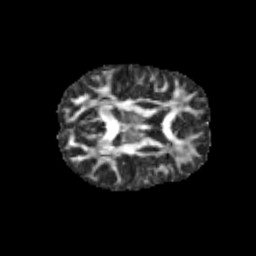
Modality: FA
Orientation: axial
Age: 12
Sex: female
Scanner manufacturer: siemens
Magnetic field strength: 3 T
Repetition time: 3.8 s
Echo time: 0.07 s